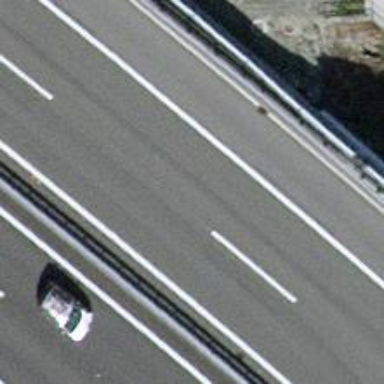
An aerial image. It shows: Motorway bridge with asphalt surface.